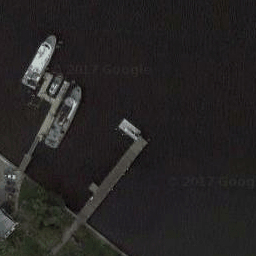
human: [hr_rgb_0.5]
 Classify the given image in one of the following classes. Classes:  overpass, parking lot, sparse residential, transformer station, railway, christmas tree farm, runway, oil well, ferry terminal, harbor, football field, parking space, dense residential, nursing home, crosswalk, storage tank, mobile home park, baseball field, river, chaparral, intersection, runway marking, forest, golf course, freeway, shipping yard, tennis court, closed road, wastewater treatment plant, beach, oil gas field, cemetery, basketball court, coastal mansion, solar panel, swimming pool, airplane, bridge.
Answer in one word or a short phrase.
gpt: ferry terminal